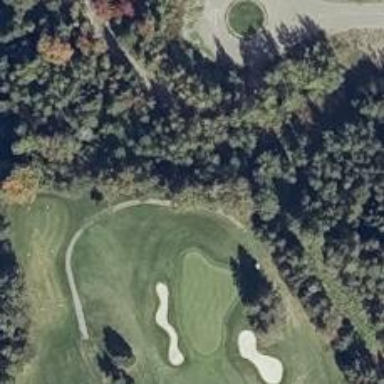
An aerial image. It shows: Pathway for golfing.